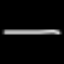
Label: line